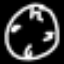
Label: clock